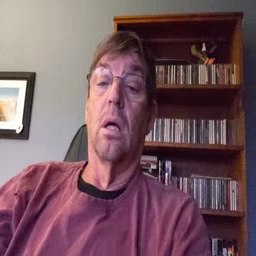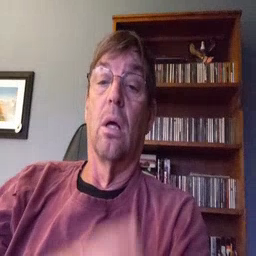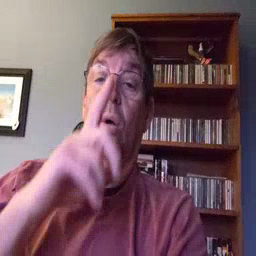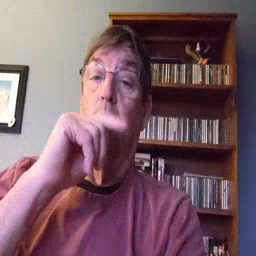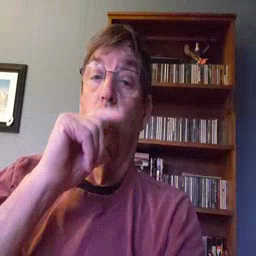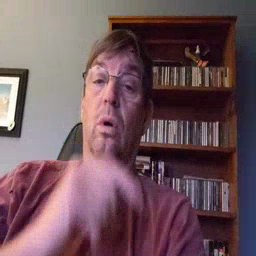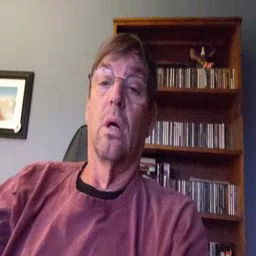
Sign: who